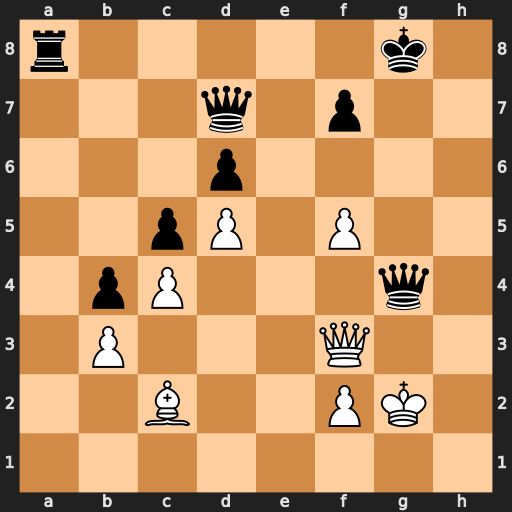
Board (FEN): r5k1/3q1p2/3p4/2pP1P2/1pP3q1/1P3Q2/2B2PK1/8
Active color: w
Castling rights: -
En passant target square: -
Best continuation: Qxg4+ Kf8 Qh4 f6 Qh8+